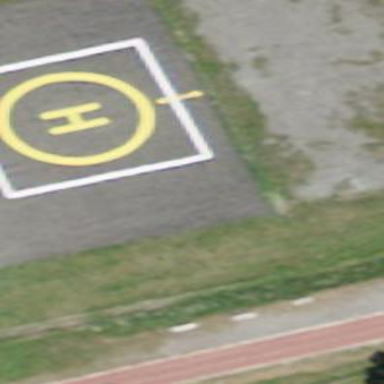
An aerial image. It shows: Helipad with paved surface at the airport.